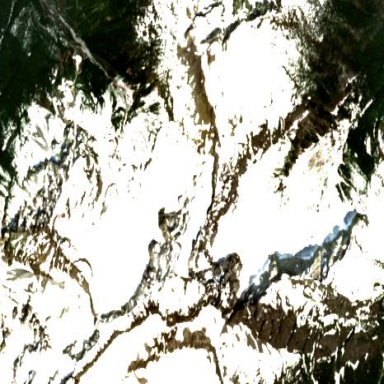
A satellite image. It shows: Majestic glacier in the distance.